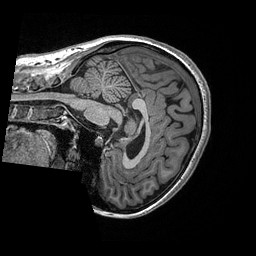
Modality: T1w
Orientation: sagittal
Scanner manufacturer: ge
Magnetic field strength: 3 T
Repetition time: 2.349 s
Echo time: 0.002968 s